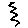
Label: zigzag